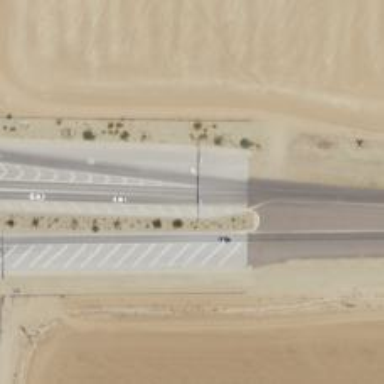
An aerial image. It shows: Secondary road.